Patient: sex F, age 60
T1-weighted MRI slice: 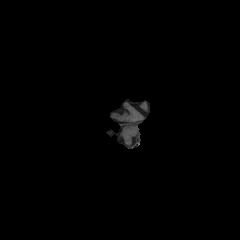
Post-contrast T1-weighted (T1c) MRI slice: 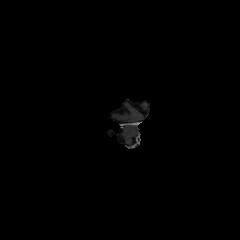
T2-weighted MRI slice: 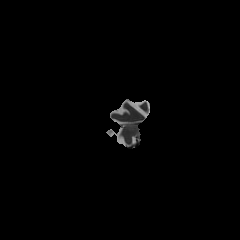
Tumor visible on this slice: yes
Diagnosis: Glioblastoma, IDH-wildtype
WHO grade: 4